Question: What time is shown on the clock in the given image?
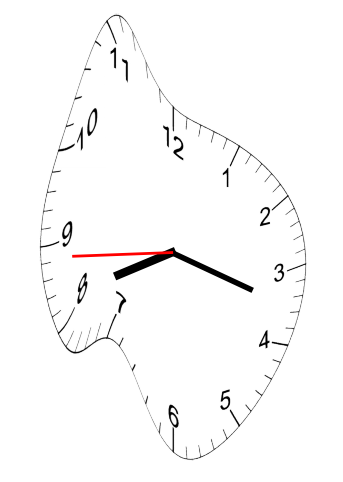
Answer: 08:17:44